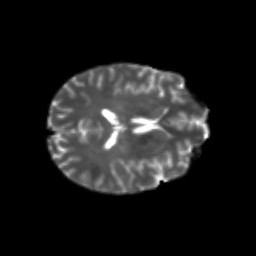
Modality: T2w
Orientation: axial
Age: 22
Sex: female
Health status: healthy
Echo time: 0.074 s